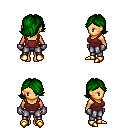
a pixel art fantasy rpg character, female body template, human, tanned skin, maroon pirate shirt, metal pants, green swoop hairstyle, metal gloves, gold boots, four views (front, back, left, right), 2x2 character sprite sheet, small pixel art, hard edges, no anti-aliasing